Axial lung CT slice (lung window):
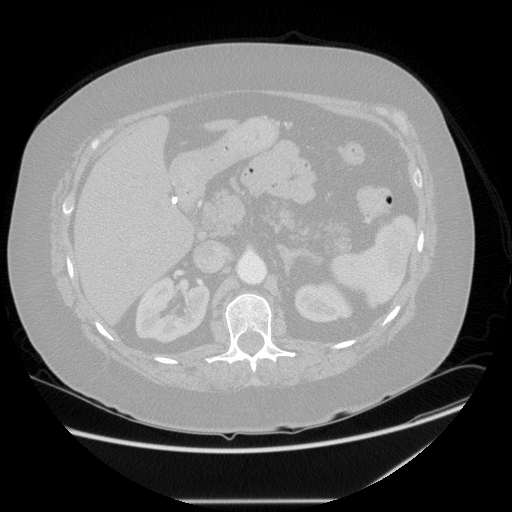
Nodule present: no